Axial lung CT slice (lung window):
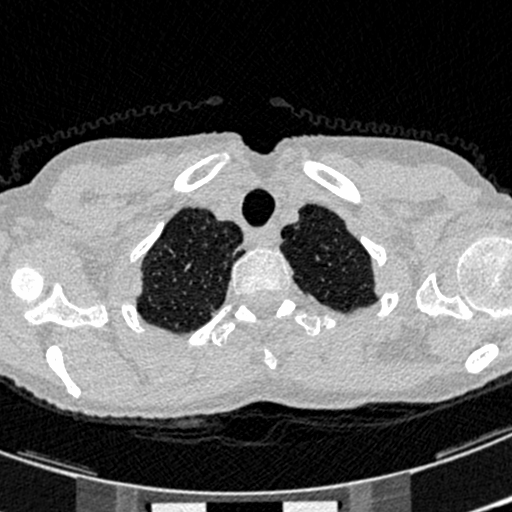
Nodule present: no